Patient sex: M
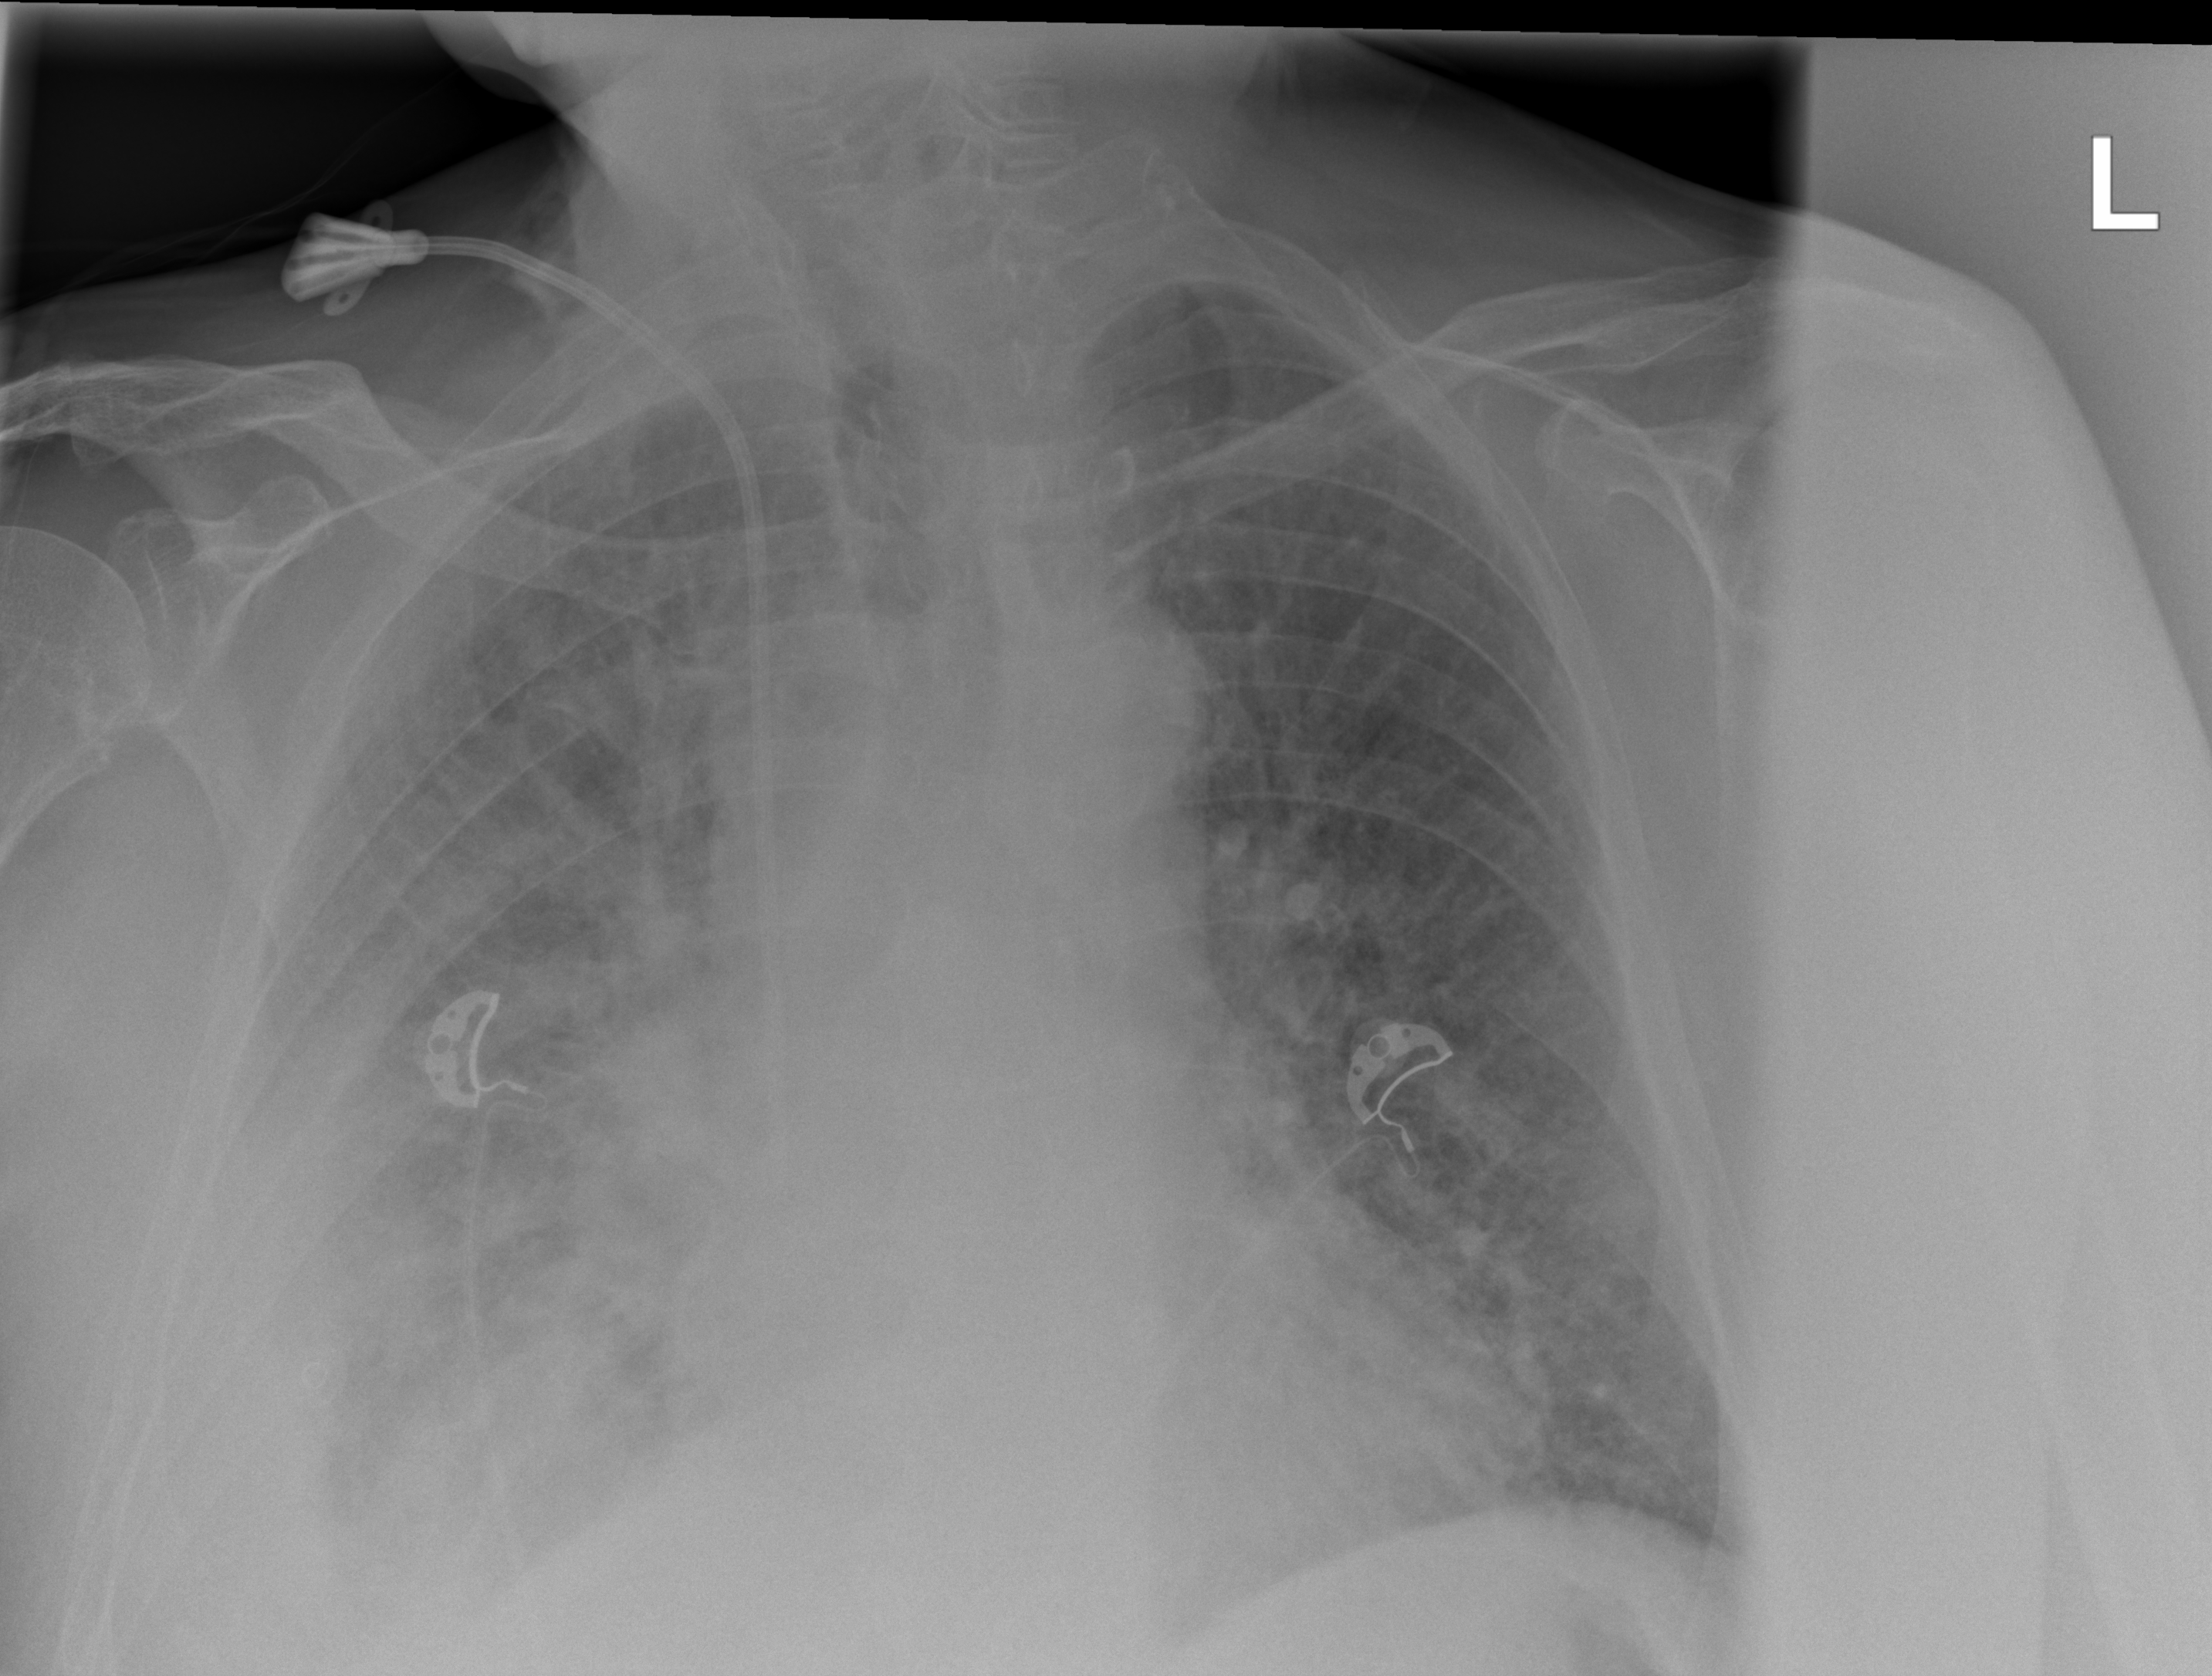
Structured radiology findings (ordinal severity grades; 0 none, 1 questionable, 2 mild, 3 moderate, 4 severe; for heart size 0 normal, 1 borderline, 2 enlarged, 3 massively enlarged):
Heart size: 2
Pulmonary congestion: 3
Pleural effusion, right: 3
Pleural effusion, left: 0
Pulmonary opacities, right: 3
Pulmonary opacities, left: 2
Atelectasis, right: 3
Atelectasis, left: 2